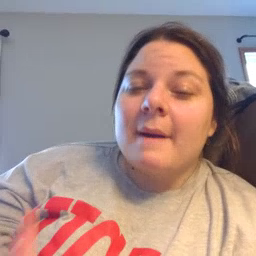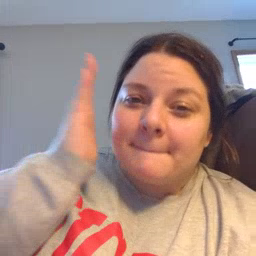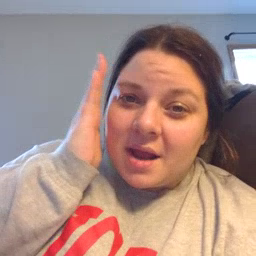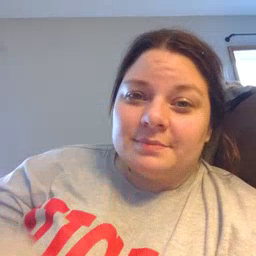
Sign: bed